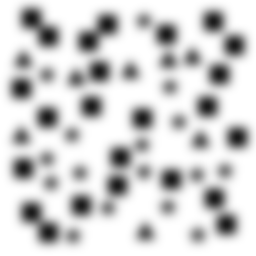
Squares: 24
Triangles: 8
Stars: 16
Total shapes: 48